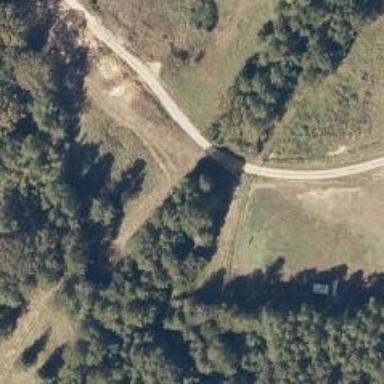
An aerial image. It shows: Driveway.